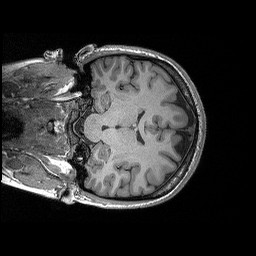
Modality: T1w
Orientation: coronal
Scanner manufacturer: siemens
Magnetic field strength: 3 T
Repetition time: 2.3 s
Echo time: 0.00298 s